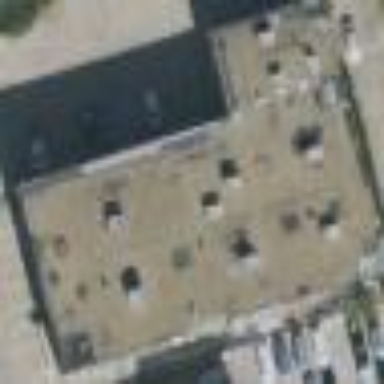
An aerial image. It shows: Warehouse building.